Question: I have a task which requires me to draw a UML diagram based on the description. I have received the solution (see the photo). However, I can't figure out the solution and have a few questions why the solution is the way it is. I have described these below.
:
The contract of a prepaid cell phone should be modelled and implemented. A basic contract has a contract number (of type int) and a balance (of type double), but no monthly charges. The contract number is not automatically generated, but is to be set as a parameter by the constructor as well as the initial balance. The balance has a getter and a setter.
The following options can be added to a contract (if needed also several times):
- - - - 'getCharges():double''getBalance():double''setBalance (double)'
The method 'getCharges()' should provide the monthly charge of a contract with all its options selected. The methods 'getBalance()' and 'setBalance(...)' should be passed through and access the basic contract.
:
- -
:

:
- 'Option''Contract'- 'Minutes''Data''SMS'- 'Phone''DoubleTransfer'
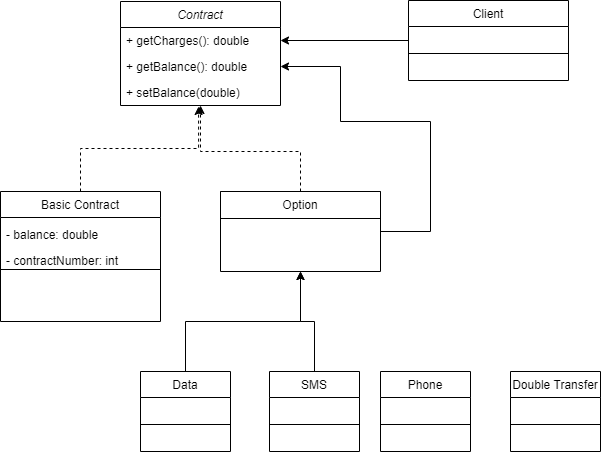
Answer: ### Preliminary remarks
There is a serious inconsistency in this diagram:
- 'Contract''BasicContract''BasicContract''Contract''Contract'- 'Contract''"Interface"''Contract'
There's a serious ambiguity as well: since at least one hollow triangle was replaced with a tiny plain arrow head, it is not clear if the other arrow heads are arrow heads (i.e. navigable association) or if they are meant to be hollow triangles (i.e. inheritance).
I'll assume the interface scenario, and I'll assume that the arrow between 'Option' and 'Contract' is a navigable association;
### The double line for Option
Option implements the <URL>.
Two remarks:
- Very often, you'll find decorators modelled with an aggregation instead of an association. This is not wrong, but is really not necessary.- Unfortunately, this decorator doesn't seem to add any responsibility. to the original contract. This is weird, and could only make sens if 'Data' and 'SMS' would be specializations of 'Option' but then again, we have the issue with the inconsistent arrow head (which should then be hollow triangle not tiny plain arrow head), making this "solution" extremely ambiguous, and not at the level one could expect a "solution" to be.
### Other questions
The missing 'Minutes' is an interesting question. Indeed, one could add a class 'Minute', and use it as a type for properties or operations. Surprisingly, 'Euros' and 'MegaBytes' are not modelled either. What do all these types have in common?
The missing links for 'Phone' and 'Double Transfer' are indeed weird. Perhaps the author ran out of ink, or used a limited demo edition of an UML editor allowing at most 6 connectors? Probably it is like 'SMS' and 'Data', but cross-check the narrative to be sure.